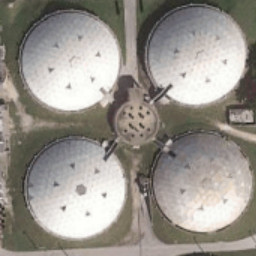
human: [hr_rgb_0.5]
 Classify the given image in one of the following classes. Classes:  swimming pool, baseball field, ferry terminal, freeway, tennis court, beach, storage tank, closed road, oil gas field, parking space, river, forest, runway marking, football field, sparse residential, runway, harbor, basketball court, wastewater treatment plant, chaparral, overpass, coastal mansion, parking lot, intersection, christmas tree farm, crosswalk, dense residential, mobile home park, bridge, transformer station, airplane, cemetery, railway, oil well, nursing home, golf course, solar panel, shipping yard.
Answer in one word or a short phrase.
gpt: storage tank